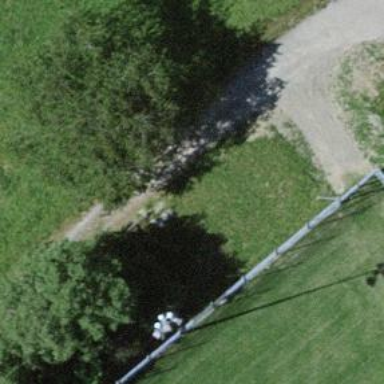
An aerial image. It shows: Lift gate barrier.